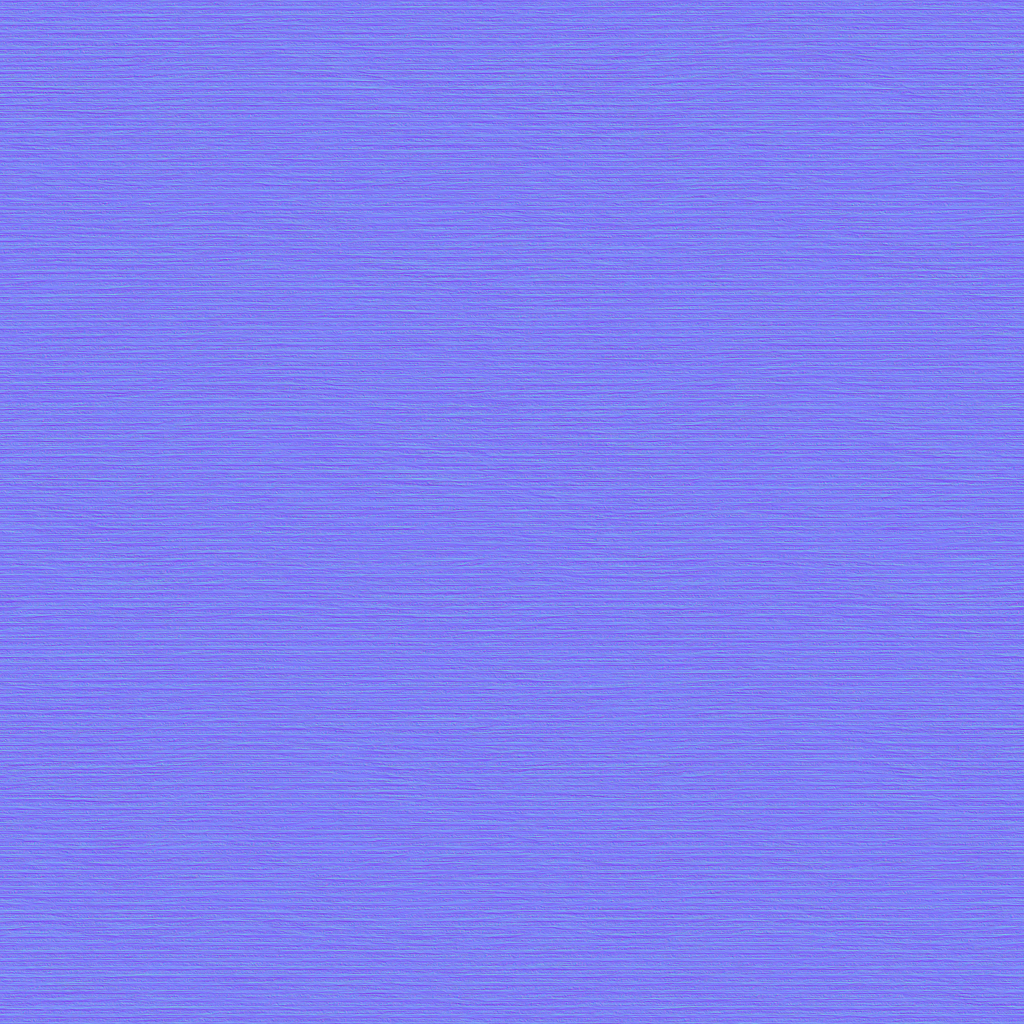
Texture map type: NormalGL